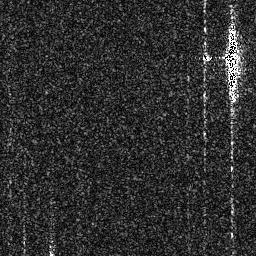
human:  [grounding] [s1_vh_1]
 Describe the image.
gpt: In the satellite image, there is  <ref>1 medium ship </ref> <box>[[86, 8, 94, 40, 0]]</box> located at top right.